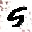
Label: 5